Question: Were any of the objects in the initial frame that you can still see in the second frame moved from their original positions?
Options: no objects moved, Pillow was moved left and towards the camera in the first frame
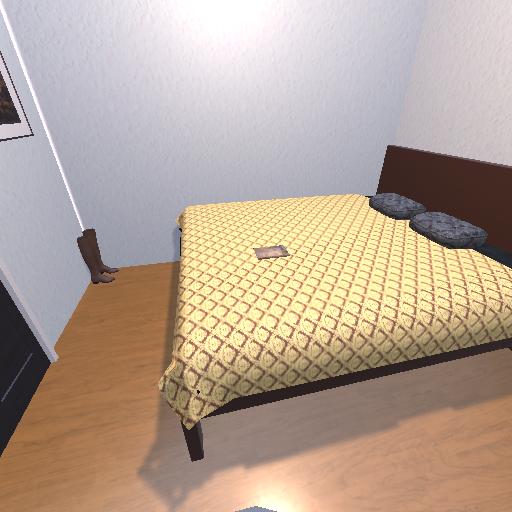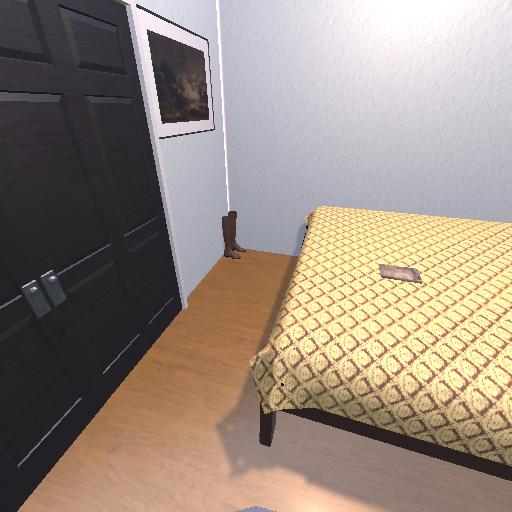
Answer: no objects moved